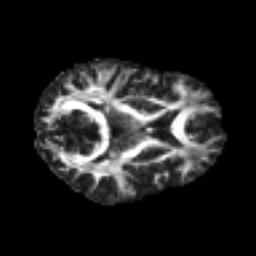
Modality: FA
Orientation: axial
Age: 36
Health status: ill
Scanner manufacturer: philips
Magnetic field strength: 3 T
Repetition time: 9 s
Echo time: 0.127 s